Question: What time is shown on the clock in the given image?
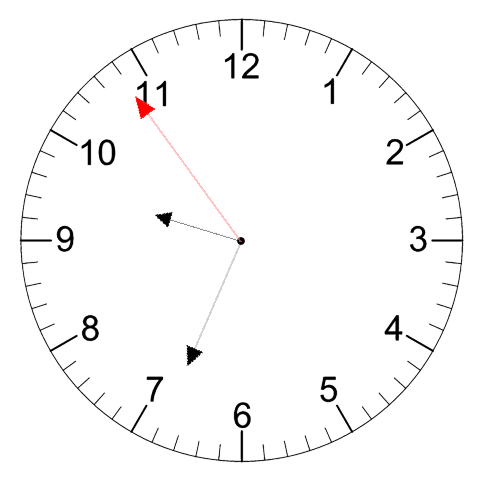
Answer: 09:33:54